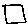
Label: square